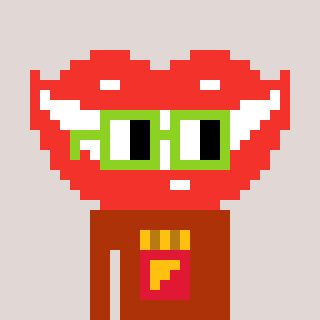
a pixel art character with square light green glasses, a smile-shaped head and a hotbrown-colored body on a warm background